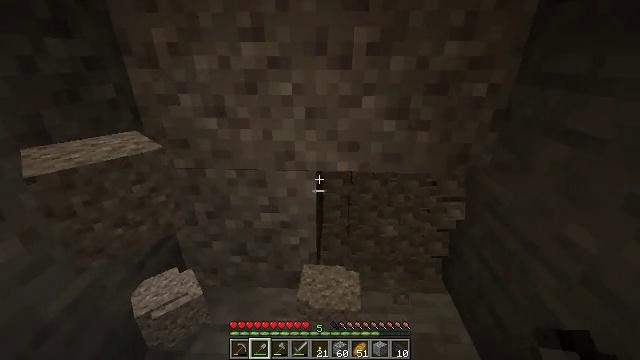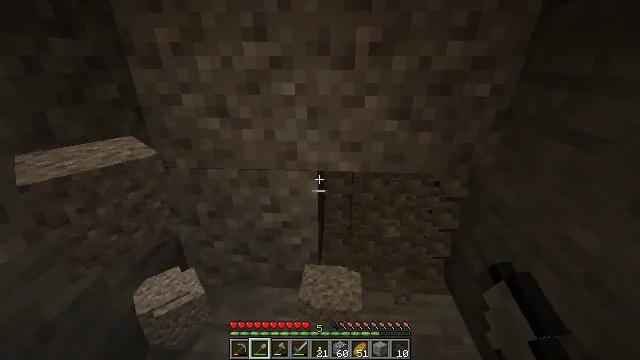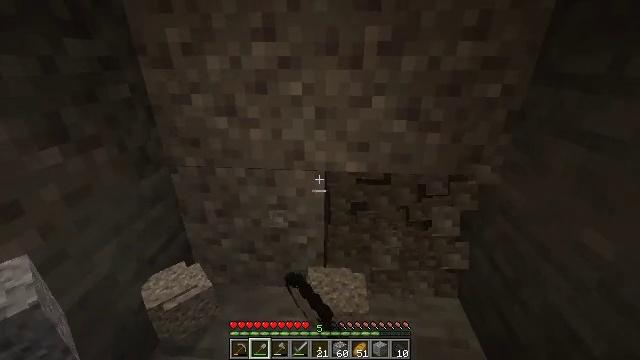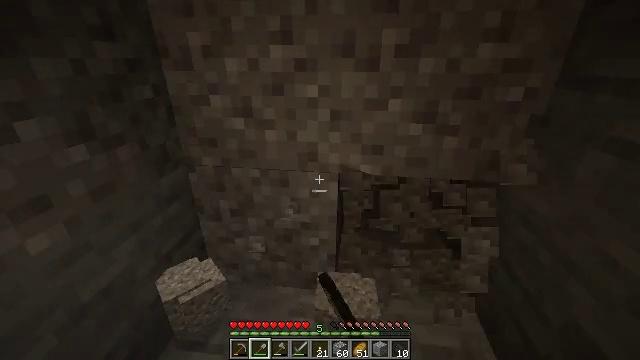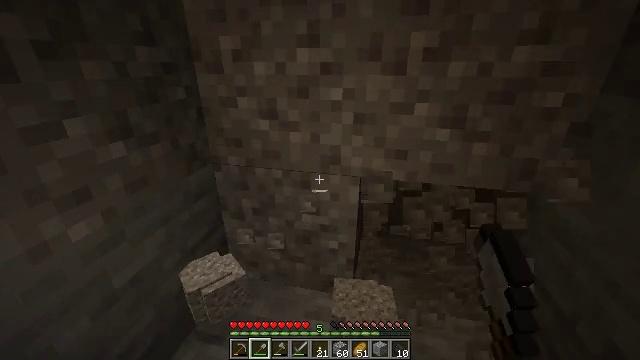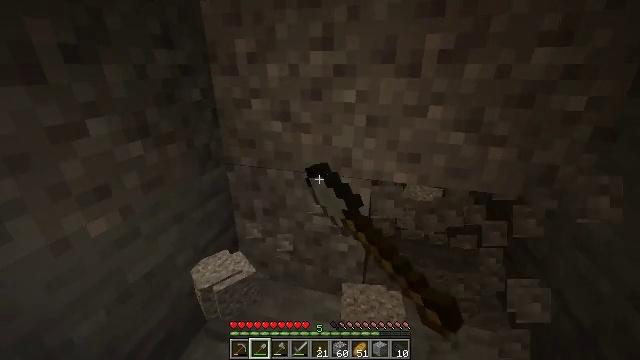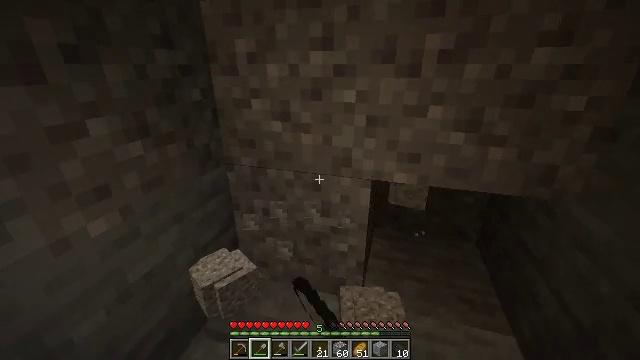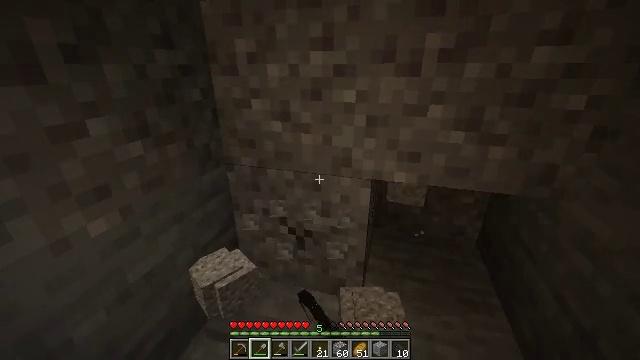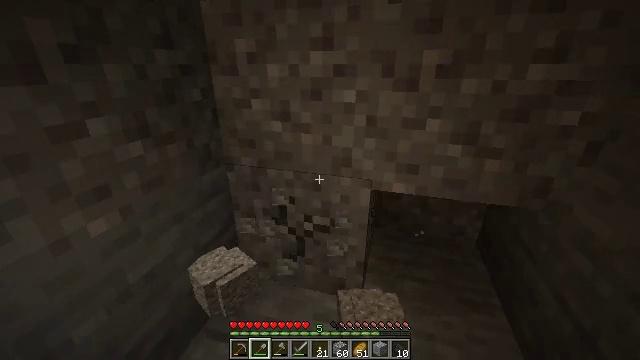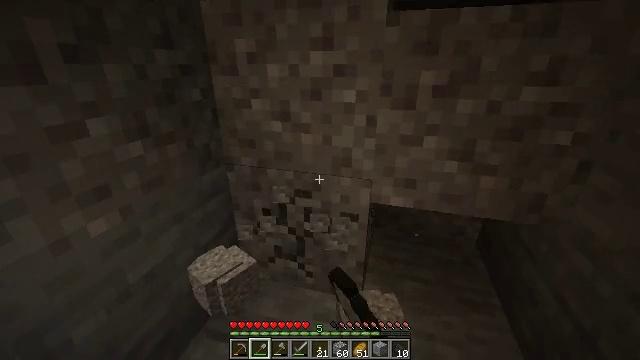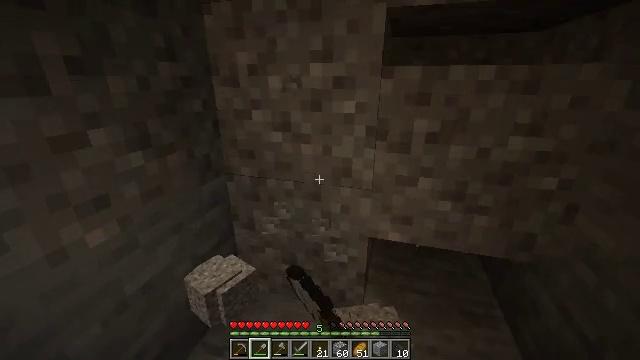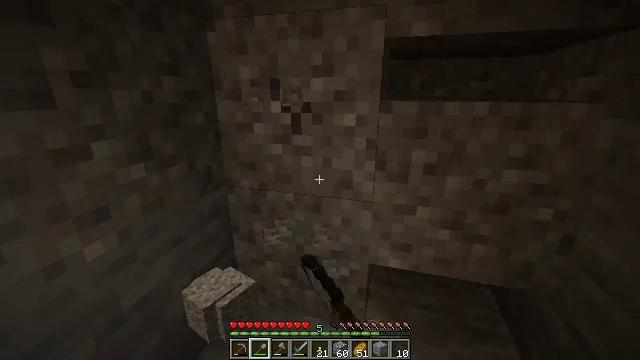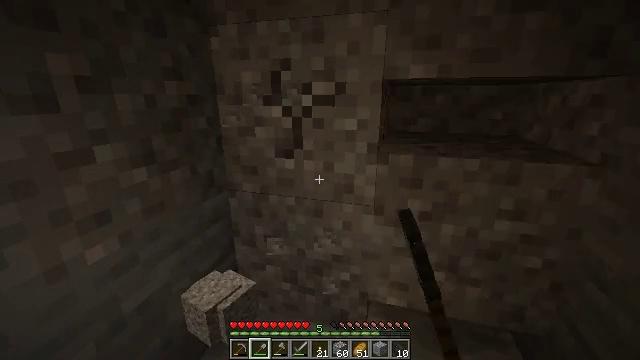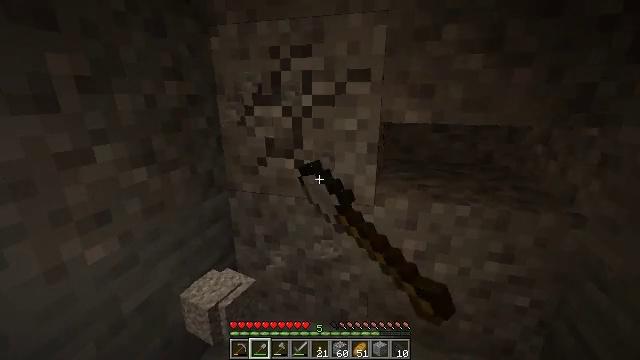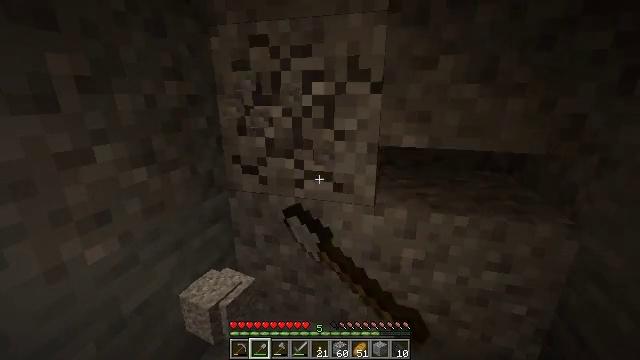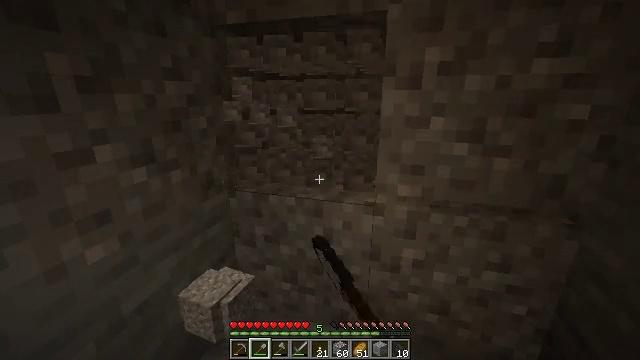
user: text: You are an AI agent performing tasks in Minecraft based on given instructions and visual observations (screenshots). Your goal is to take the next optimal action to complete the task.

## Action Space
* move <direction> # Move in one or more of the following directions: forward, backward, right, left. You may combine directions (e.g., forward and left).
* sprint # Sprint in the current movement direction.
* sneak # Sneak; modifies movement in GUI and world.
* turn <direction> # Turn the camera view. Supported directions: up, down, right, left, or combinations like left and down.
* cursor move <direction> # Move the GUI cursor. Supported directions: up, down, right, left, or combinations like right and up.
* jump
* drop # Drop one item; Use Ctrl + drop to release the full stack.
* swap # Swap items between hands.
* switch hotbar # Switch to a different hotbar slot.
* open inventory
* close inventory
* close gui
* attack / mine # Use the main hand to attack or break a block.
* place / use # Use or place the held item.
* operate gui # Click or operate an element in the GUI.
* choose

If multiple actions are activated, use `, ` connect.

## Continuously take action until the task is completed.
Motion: motion action
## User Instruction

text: Mine gravel from the ground.
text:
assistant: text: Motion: attack / mine
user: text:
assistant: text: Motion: turn left, attack / mine
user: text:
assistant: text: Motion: turn left, attack / mine
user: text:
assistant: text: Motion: turn left, attack / mine
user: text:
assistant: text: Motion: turn left, attack / mine
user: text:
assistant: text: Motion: attack / mine
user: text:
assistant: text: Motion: attack / mine
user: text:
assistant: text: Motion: attack / mine
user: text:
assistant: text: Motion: attack / mine
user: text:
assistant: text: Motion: turn up, attack / mine
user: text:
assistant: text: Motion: turn up, attack / mine
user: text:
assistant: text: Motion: attack / mine
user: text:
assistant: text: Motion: attack / mine
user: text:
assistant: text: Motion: attack / mine
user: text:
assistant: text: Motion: attack / mine
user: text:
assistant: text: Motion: attack / mine
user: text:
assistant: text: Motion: attack / mine
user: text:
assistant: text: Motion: attack / mine
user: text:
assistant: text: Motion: turn left and down, attack / mine
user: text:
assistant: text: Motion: attack / mine